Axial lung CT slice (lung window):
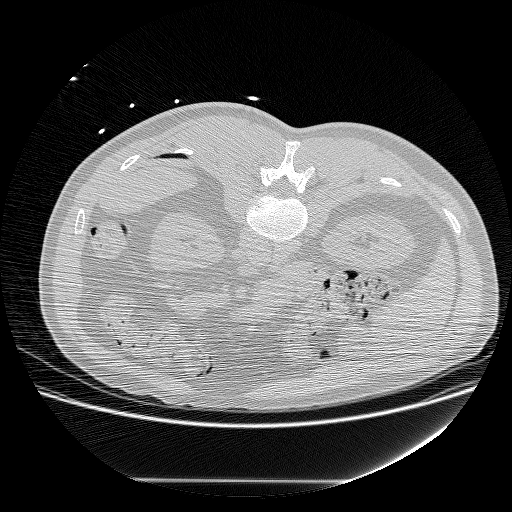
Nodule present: no